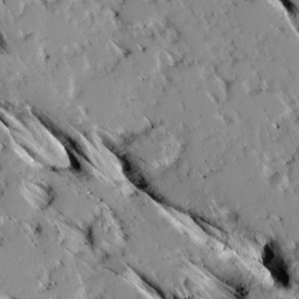
Label: non_frost